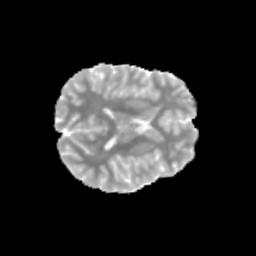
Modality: MD
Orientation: axial
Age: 13
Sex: male
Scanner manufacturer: siemens
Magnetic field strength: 3 T
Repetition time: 3.8 s
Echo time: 0.07 s